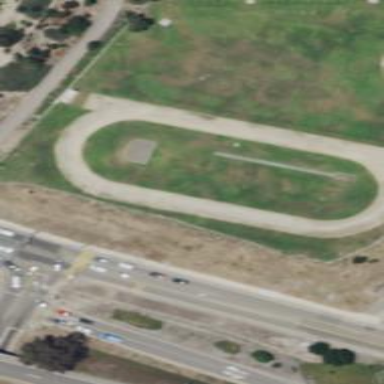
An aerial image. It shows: Track located within leisure land area.